Question: I am following a tutorial on how to add iADS to an app. This tutorial is pretty good since it accounts for iOS 3.0+. It can be found here <URL>
Now in the tutorial, one of the steps is the following:
"But there's an easy way to fix it - we'll simply move the controls into a subview instead!
The easiest way to do this is to drag another view from the library into the XIB, and change its size to be the same as the existing view's size (320x416). Then drag the existing view as a subview of the new view. When you're done, it should look like the following:

Now my problem is when I add this new view (the sub view) to my current view, it does not expand into a hierarchy as shown in the picture until I select everything (images, labels, etc etc) and manually drag it into this new subview. This works BUT my positioning of labels, images etc etc has been lost. Everything is literally in the centre of the subview stacked on top of each other. I realize this tutorial was done in xcode 3 but is there something I can do to maintain position of my objects? I have many objects in the view and it would be such a pain to relocate them all again.
Thank you so much!
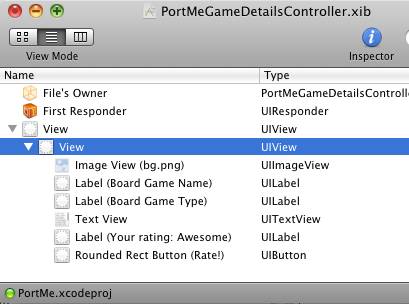
Answer: You could take your existing original view and add it into another view making your original the subview. This should keep all the original view's subviews position the same.